Brain MRI, t1w sequence, axial 2D slice.
Patient: age 24, sex F, weight 95 kg, height 1.95 m
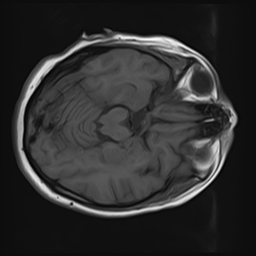